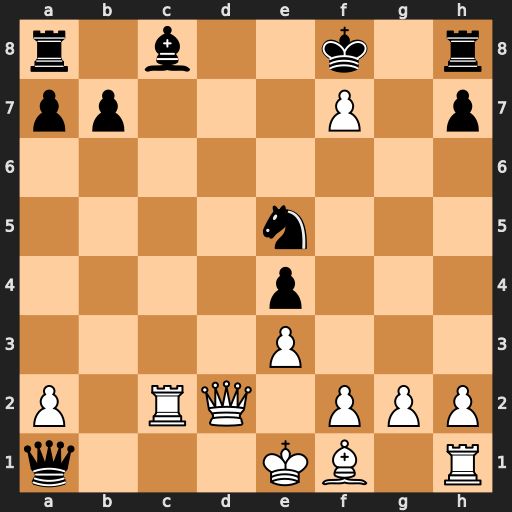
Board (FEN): r1b2k1r/pp3P1p/8/4n3/4p3/4P3/P1RQ1PPP/q3KB1R
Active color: w
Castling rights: K
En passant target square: -
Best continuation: Rc1 Nd3+ Bxd3